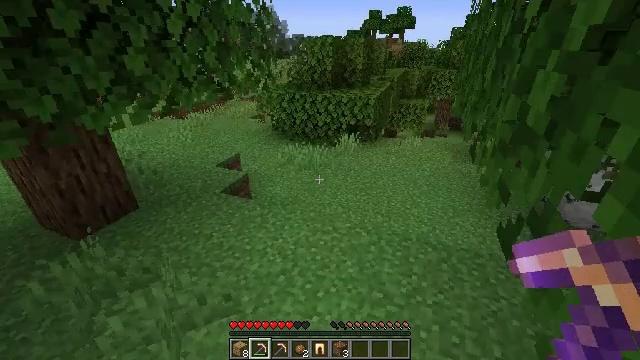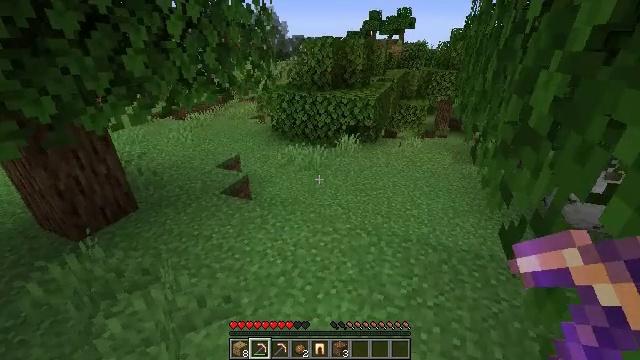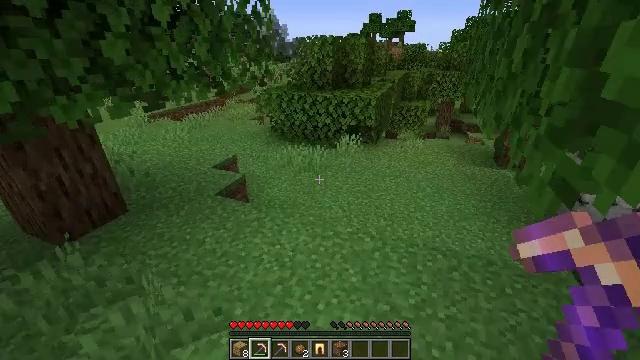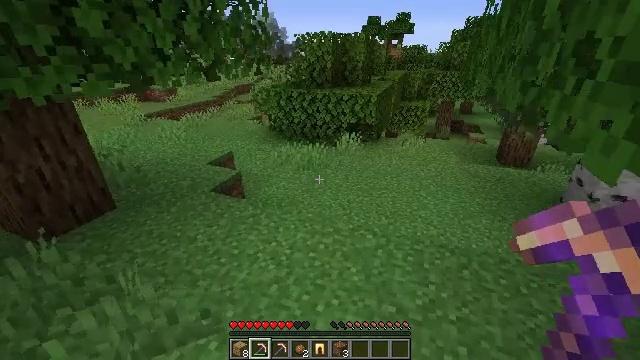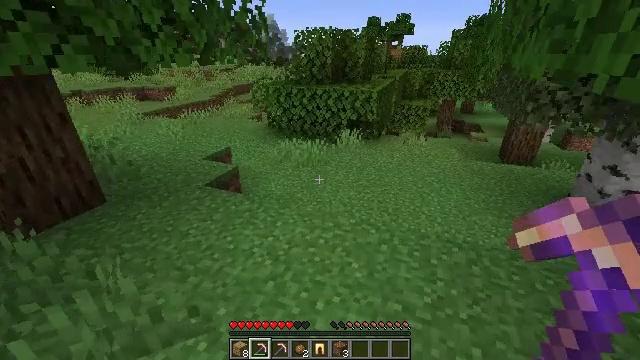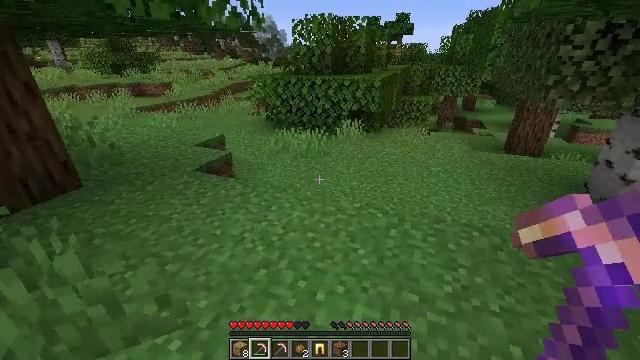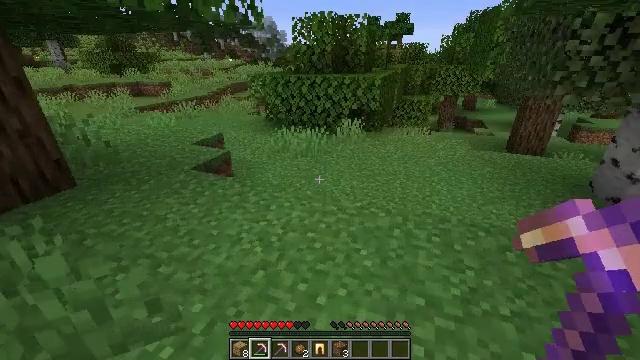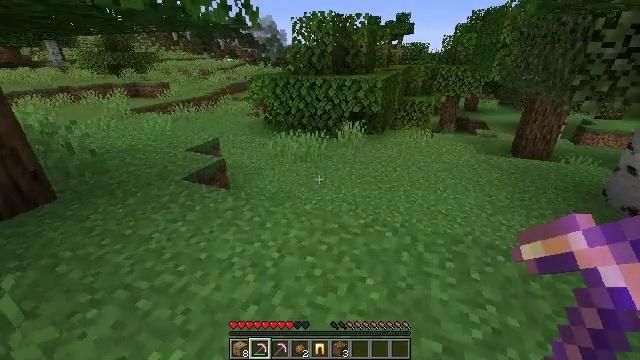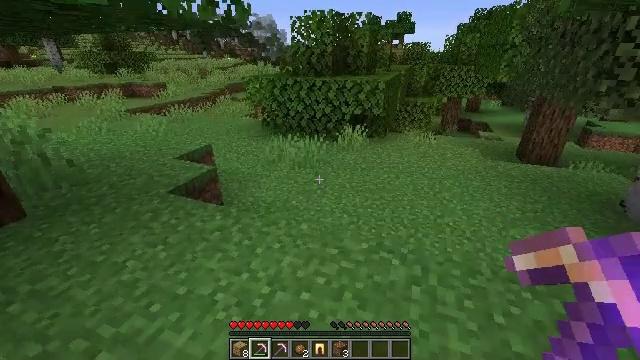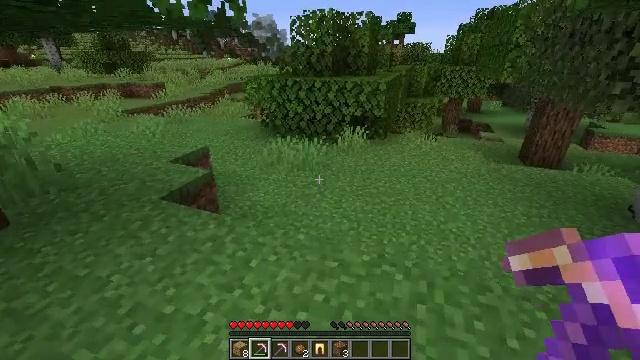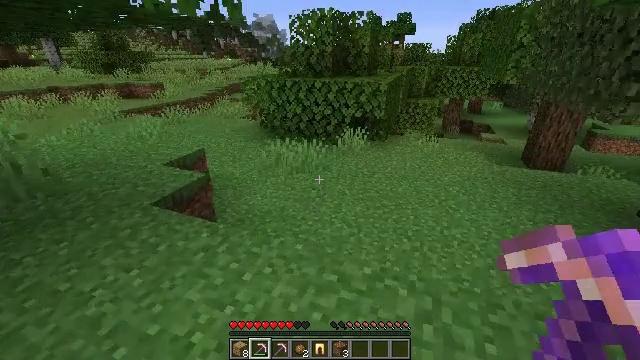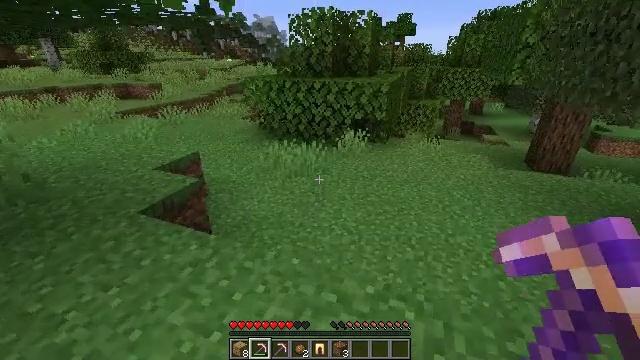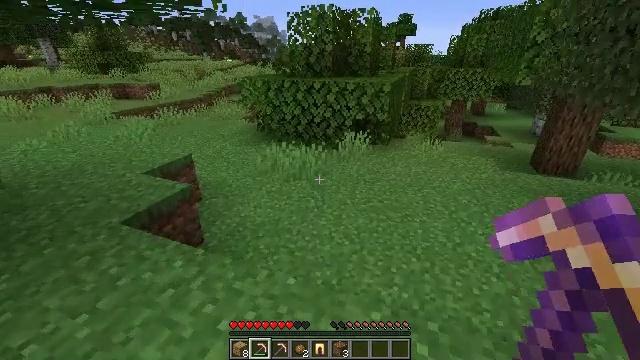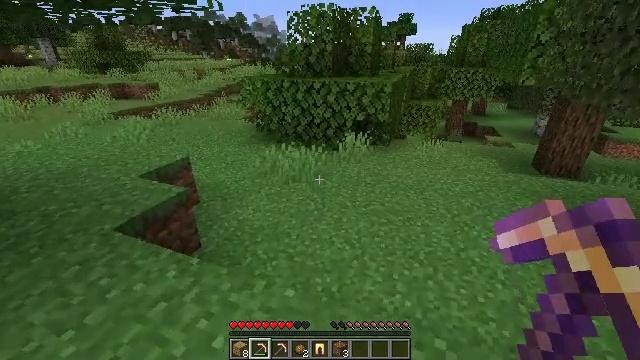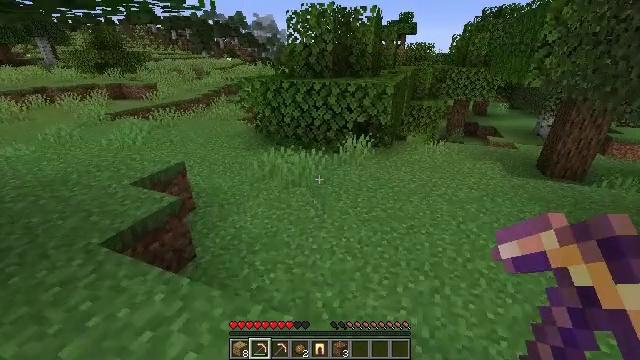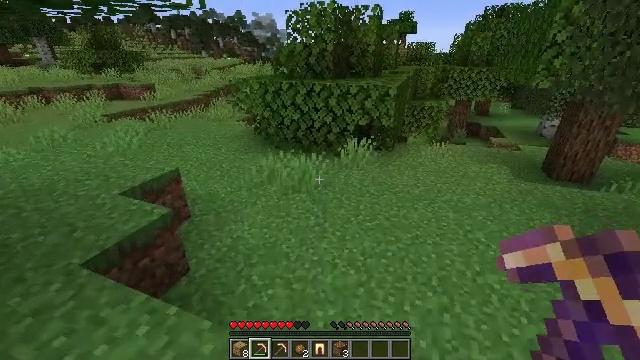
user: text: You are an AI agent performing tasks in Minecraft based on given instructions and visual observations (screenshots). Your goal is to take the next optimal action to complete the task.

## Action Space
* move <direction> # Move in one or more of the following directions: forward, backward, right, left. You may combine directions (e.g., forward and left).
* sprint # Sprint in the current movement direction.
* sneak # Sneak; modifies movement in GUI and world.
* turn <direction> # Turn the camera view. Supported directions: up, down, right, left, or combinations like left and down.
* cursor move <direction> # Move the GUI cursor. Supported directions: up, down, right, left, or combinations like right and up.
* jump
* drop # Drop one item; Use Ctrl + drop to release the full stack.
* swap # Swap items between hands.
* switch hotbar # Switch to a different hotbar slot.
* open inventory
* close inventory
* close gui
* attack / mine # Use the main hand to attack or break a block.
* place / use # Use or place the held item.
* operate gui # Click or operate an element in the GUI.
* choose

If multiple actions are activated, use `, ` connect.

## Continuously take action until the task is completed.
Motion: motion action
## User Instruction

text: Gather oak leaves by attacking.
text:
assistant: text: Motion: move forward
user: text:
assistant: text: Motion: move forward
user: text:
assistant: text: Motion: move forward
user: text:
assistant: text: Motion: move forward
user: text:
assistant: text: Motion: move forward
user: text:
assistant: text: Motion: move forward
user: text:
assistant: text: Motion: move forward
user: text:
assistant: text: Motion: move forward
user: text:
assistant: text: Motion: move forward
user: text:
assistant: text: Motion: move forward
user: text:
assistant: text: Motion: move forward
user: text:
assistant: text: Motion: move forward
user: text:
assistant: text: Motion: move forward
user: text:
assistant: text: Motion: move forward
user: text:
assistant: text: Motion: move forward
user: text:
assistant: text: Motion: move forward
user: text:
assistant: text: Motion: move forward
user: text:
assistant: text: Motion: move forward
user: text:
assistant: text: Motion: move forward
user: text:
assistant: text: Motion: move forward, turn left
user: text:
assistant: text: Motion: move forward, turn left and up
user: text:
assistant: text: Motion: move forward, turn left
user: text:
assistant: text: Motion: move forward
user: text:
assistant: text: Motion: move forward
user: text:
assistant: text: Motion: move forward
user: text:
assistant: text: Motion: move forward
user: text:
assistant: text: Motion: move forward
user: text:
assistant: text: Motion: move forward
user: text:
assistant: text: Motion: move forward
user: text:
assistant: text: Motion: move forward